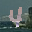
Label: 4